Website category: auto
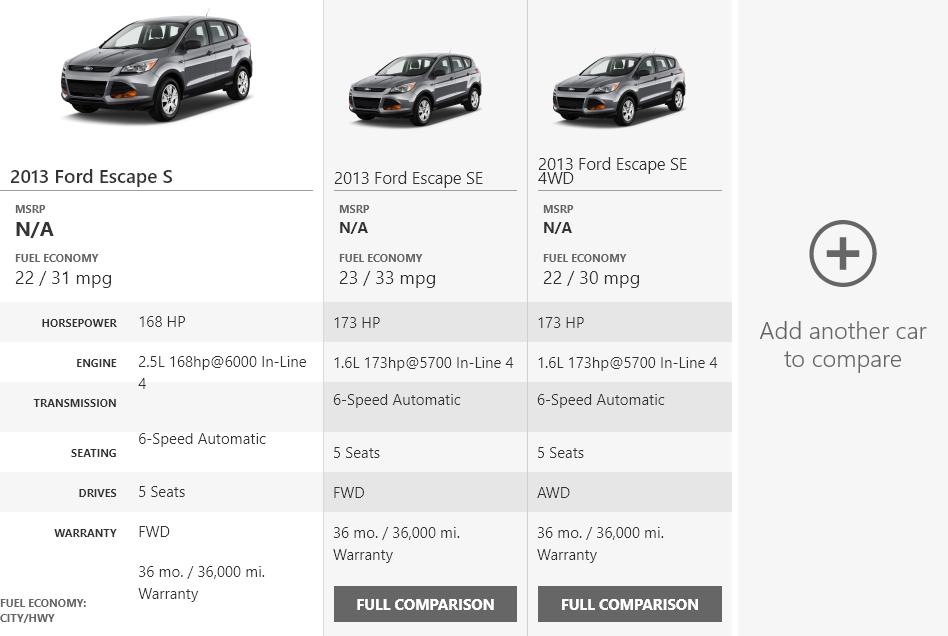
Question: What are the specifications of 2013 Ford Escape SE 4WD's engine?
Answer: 1.6L 173hp@5700 In-Line 4

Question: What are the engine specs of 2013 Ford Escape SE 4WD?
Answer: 1.6L 173hp@5700 In-Line 4

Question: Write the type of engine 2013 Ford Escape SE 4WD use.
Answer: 1.6L 173hp@5700 In-Line 4

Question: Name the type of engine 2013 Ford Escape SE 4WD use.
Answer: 1.6L 173hp@5700 In-Line 4

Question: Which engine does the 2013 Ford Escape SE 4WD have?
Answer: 1.6L 173hp@5700 In-Line 4

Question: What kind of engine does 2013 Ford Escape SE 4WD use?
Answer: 1.6L 173hp@5700 In-Line 4

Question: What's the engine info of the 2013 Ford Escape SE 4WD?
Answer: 1.6L 173hp@5700 In-Line 4

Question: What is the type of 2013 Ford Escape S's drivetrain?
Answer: FWD

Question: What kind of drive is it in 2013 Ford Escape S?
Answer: FWD

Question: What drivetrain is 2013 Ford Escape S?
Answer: FWD

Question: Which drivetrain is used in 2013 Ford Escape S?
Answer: FWD

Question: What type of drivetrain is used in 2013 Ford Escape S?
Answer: FWD

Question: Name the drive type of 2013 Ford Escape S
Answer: FWD

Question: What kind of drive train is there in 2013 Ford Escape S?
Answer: FWD

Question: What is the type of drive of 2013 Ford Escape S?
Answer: FWD

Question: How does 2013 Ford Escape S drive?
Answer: FWD

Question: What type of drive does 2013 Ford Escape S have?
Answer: FWD

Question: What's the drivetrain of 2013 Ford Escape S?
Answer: FWD

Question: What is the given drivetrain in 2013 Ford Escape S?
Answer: FWD

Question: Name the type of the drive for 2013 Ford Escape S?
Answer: FWD

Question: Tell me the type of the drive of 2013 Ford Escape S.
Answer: FWD

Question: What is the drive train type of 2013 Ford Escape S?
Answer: FWD

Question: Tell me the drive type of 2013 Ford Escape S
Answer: FWD

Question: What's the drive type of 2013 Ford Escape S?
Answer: FWD

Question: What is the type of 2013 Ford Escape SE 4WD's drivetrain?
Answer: AWD

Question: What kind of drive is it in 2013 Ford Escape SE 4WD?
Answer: AWD

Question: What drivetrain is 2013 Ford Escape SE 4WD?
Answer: AWD

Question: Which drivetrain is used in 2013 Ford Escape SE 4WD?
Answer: AWD

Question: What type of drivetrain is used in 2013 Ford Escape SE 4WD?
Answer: AWD

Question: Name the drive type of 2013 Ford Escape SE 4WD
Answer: AWD

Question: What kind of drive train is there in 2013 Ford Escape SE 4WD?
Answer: AWD

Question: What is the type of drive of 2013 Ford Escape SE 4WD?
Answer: AWD

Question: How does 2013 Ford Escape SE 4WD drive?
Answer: AWD

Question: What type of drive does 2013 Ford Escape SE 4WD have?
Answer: AWD

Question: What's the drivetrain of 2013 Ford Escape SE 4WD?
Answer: AWD

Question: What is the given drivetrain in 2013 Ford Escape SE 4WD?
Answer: AWD

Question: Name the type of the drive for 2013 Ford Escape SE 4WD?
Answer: AWD

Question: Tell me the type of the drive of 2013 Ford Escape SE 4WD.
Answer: AWD

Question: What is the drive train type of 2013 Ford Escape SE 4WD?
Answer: AWD

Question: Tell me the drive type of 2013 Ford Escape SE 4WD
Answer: AWD

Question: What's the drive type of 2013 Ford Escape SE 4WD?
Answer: AWD

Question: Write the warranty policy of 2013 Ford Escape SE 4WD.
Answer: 36 mo. / 36,000 mi. Warranty

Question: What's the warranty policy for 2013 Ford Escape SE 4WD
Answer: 36 mo. / 36,000 mi. Warranty

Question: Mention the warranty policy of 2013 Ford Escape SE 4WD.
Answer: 36 mo. / 36,000 mi. Warranty

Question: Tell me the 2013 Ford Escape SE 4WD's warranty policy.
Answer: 36 mo. / 36,000 mi. Warranty